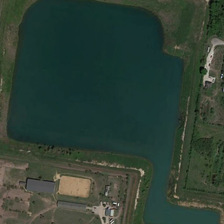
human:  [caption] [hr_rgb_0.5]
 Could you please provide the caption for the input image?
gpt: several buildings and some green trees are near a polygonal dark green pond .

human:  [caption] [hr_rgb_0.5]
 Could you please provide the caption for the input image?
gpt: several buildings and some green trees are near a polygonal dark green pond .

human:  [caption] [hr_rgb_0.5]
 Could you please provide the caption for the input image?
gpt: several buildings and some green trees are near a polygonal dark green pond .

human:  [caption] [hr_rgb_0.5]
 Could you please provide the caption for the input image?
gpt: several buildings and some green trees are near a polygonal dark green pond .

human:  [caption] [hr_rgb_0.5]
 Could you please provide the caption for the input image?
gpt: several buildings and some green trees are near a polygonal dark green pond .